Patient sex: M
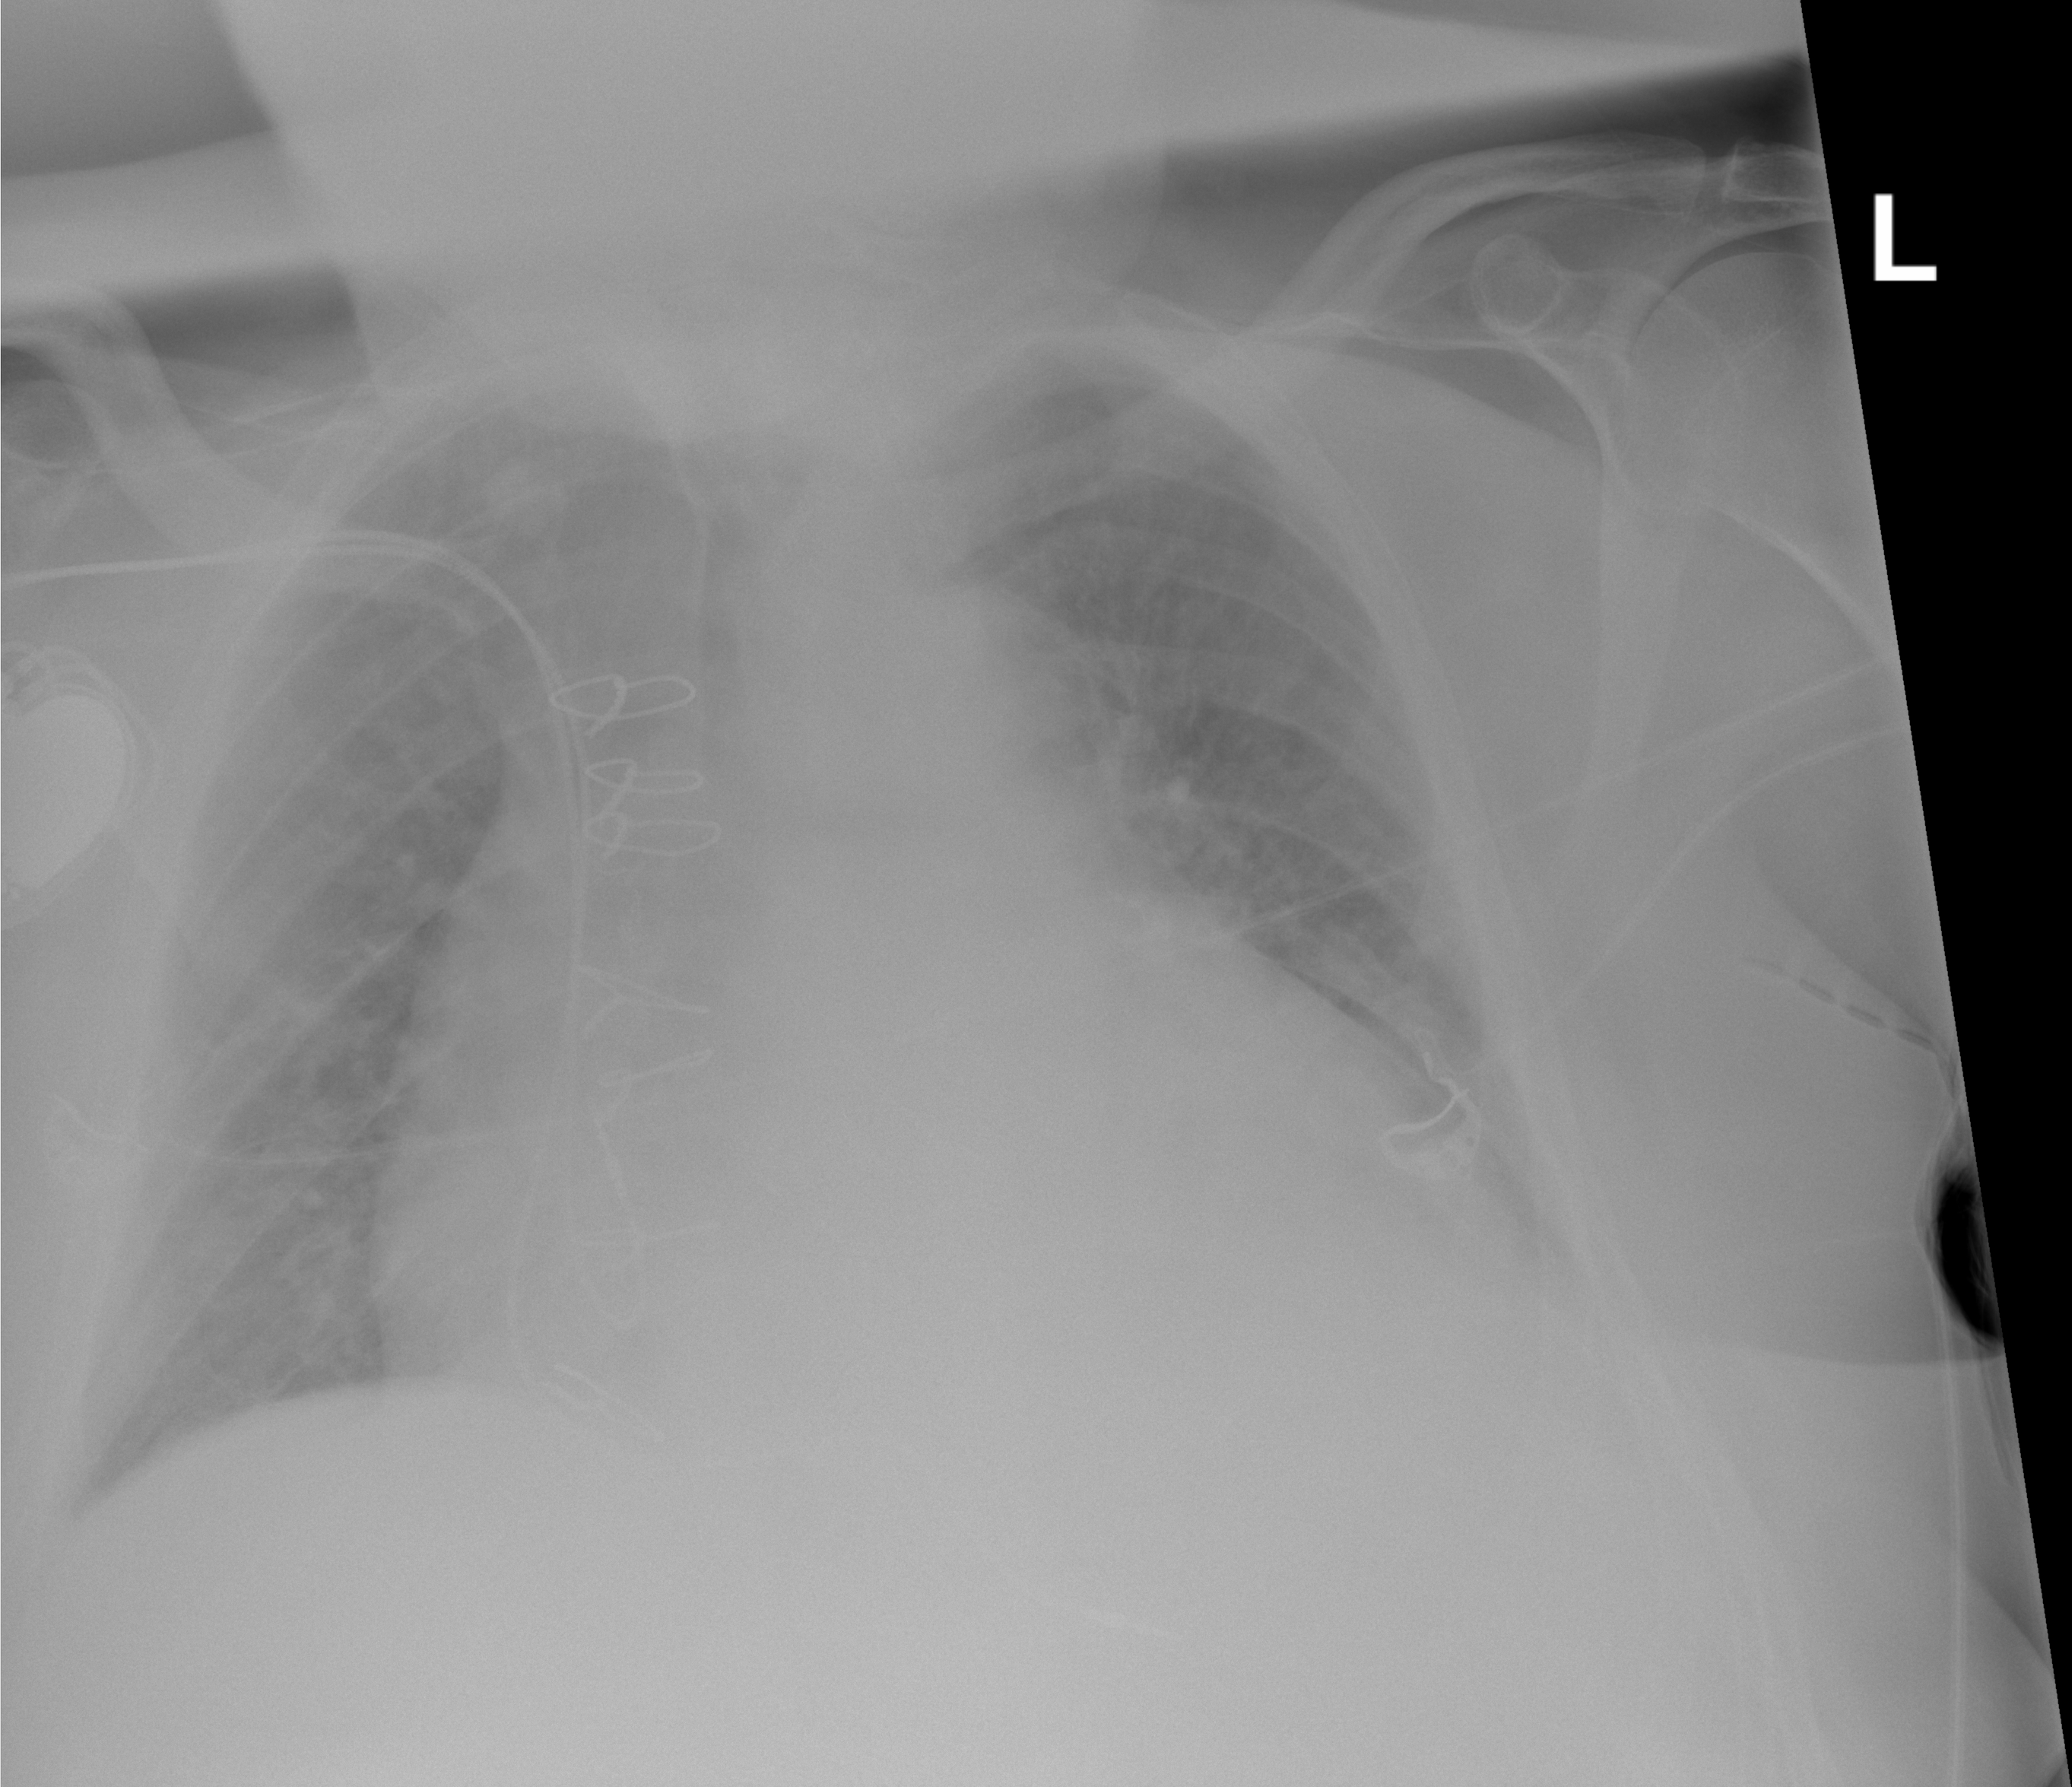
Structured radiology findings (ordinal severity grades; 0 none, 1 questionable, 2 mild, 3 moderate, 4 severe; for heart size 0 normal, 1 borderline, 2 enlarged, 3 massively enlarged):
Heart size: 3
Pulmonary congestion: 0
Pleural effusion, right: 0
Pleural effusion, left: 2
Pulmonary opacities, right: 0
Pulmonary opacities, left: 0
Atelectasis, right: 0
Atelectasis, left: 2